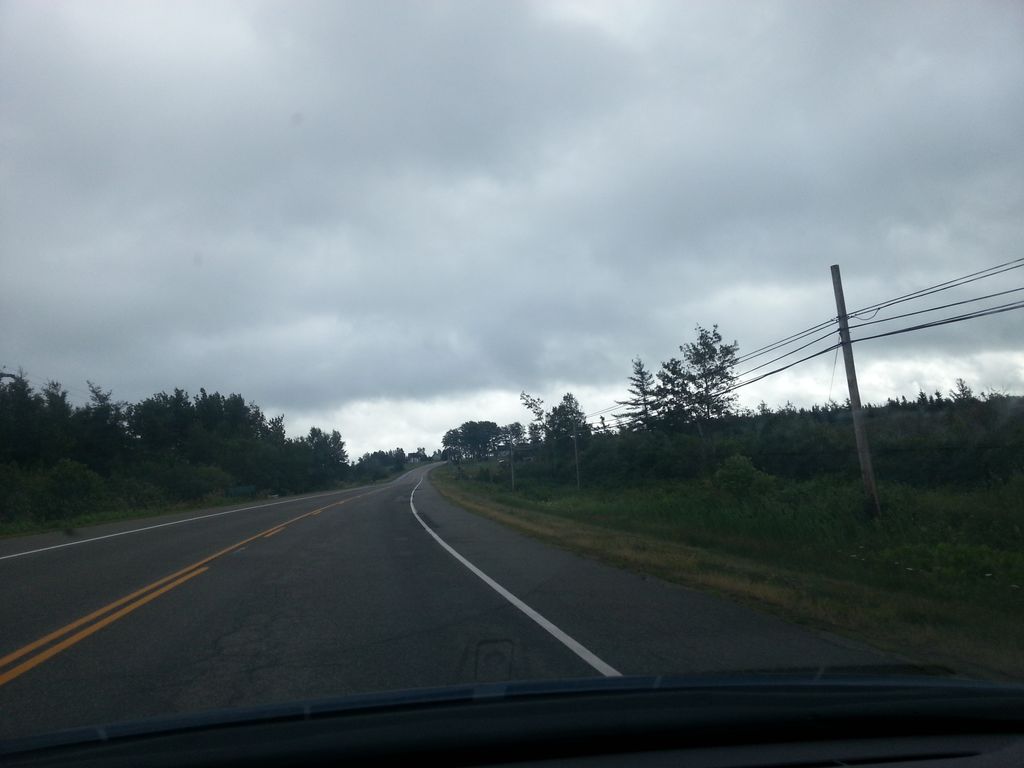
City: charlottetown